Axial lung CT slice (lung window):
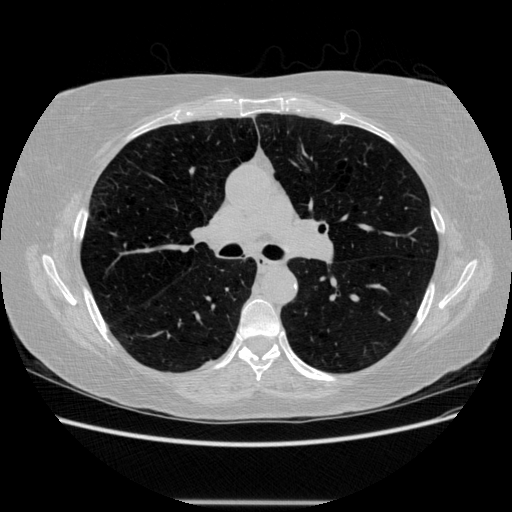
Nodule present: no